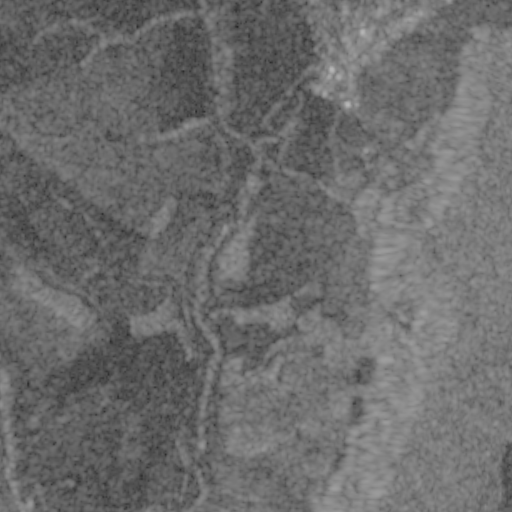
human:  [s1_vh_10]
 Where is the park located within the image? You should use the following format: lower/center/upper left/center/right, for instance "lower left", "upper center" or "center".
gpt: The park is located in the upper right of the image.
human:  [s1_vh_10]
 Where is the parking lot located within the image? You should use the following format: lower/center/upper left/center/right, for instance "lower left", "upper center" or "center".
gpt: The parking lot is located in the lower center of the image.
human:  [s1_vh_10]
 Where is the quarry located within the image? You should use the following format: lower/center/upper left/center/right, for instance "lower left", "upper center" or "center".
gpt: There is no quarry in the image.

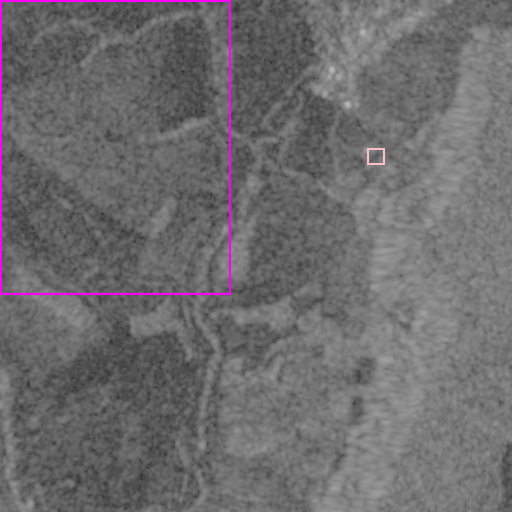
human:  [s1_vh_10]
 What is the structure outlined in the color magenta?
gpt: The structure outlined in magenta is a crop field.
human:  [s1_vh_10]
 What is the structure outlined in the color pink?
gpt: The structure outlined in pink is a park.
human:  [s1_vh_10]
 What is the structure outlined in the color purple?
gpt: There is no purple outline.